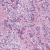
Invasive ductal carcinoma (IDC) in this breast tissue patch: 1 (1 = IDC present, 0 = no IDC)